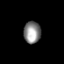
Tissue: prostate
Cell type: T cells
Senescence score: 0.1606
Nuclear area (px): 365
Mean DAPI intensity: 138.855